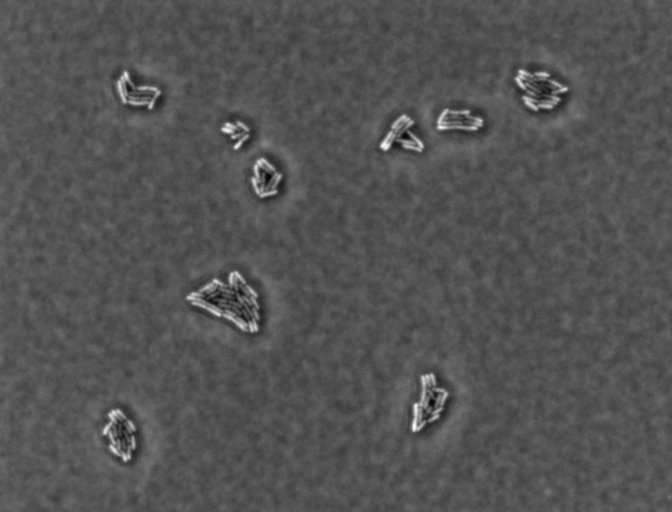
Salmonella enterica Enteritidis